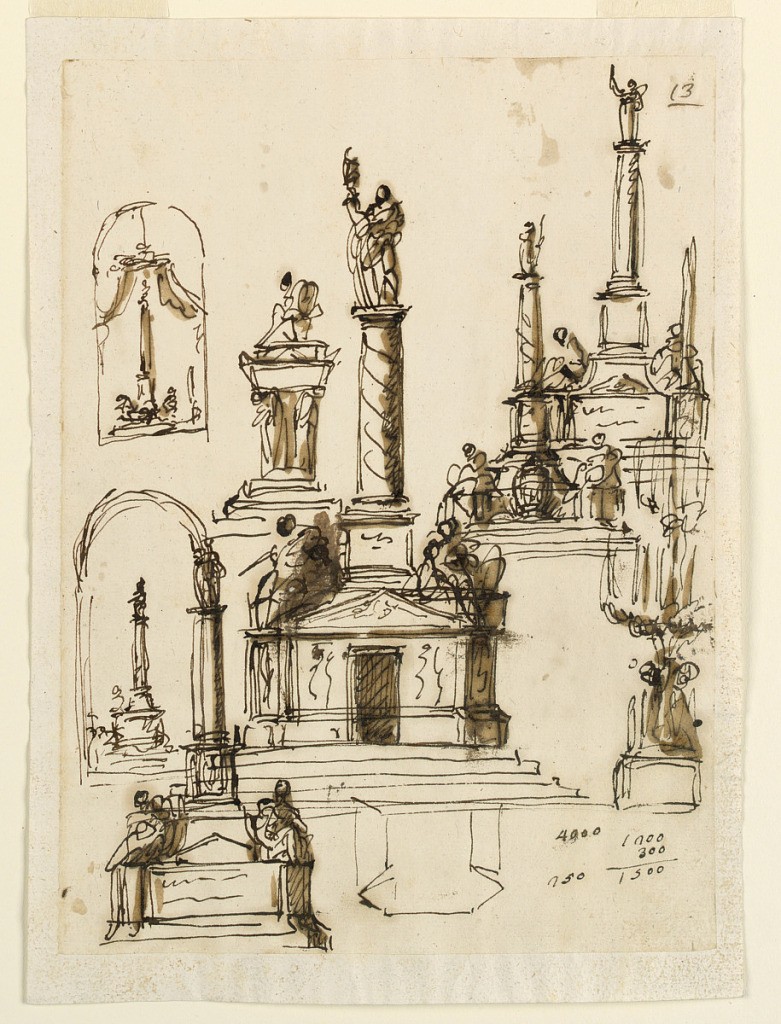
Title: Sepulchral monuments
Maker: Giuseppe Barberi, Italian, 1746–1809
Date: ca. 1795
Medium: Pen and brown ink, brush and brown wash on lined off-white laid paper
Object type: Drawing
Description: The main design is in the center. It is similar to that in 1938-88-1279 above at left. The plan is below. Beside its upper part and at left: a sarcophagus is supported by figures standing upon steps: a figure sits upon its cover. The elevation of a niche with a monument in the shape of a column with figures below and with a candelabrum, below a canopy. Beside the chapel is a similar design without canopy. Partly drawn over it is a variation of the design below at left in 1938-88-1279. Two other similar designs are above at right, the lower of which suggests an urn instead of the sarcophagus. These designs are drawn over parts of a candelabrum with many arms.